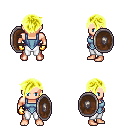
a pixel art fantasy rpg character, male body template, human, light skin, blue vest, white pants, gold pixie cut hairstyle, gold gloves, shield, four views (front, back, left, right), 2x2 character sprite sheet, small pixel art, hard edges, no anti-aliasing